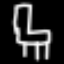
Label: chair